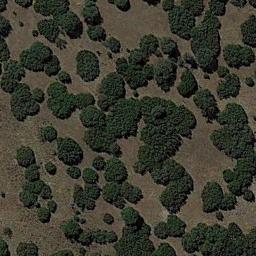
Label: chaparral